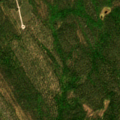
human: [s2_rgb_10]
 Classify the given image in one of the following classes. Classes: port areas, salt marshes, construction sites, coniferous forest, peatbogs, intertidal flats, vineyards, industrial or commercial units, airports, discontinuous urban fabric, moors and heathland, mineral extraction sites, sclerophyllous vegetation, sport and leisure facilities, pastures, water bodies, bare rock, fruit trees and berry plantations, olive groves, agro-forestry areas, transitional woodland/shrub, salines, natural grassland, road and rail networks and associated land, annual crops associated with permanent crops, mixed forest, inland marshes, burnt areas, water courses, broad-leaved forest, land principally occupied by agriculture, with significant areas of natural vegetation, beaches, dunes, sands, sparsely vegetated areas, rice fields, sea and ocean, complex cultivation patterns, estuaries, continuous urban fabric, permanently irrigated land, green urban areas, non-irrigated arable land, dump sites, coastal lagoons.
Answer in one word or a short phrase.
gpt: coniferous forest